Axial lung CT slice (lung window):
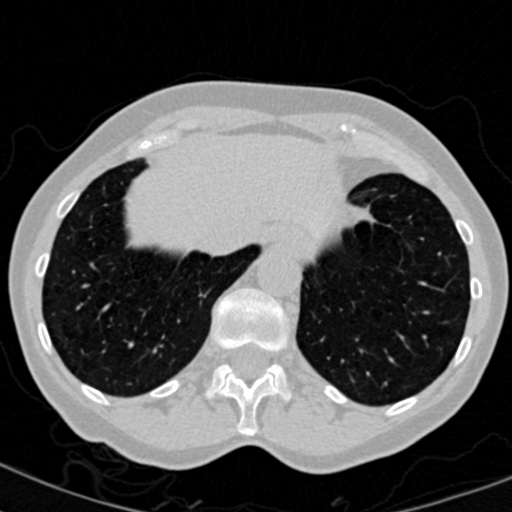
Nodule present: no